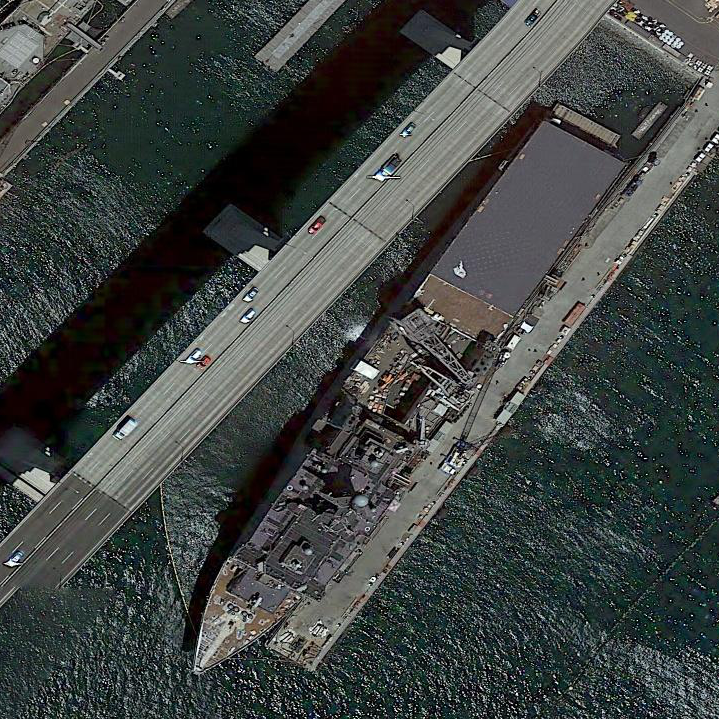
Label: Whitby_Island-class_dock_landing_ship